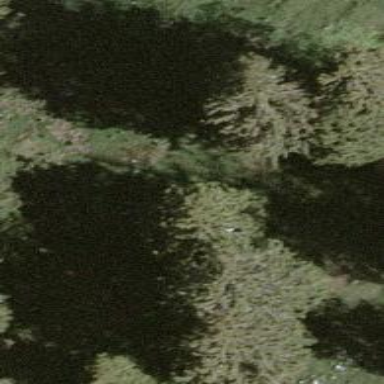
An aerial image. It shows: Forest with needle-leaved trees.